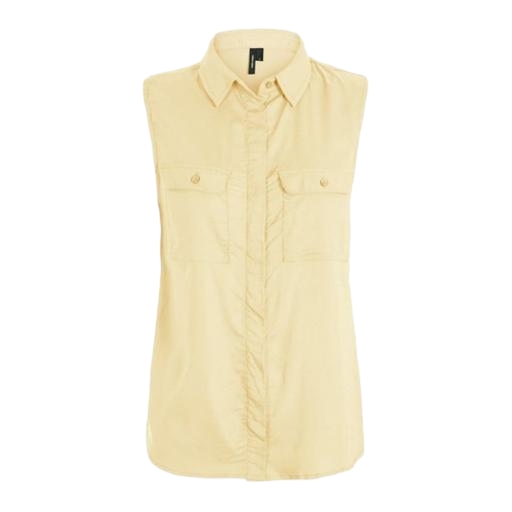
sleeveless light colored shirt, sleeveless slim signature shirt, yellow utility shirt, white background